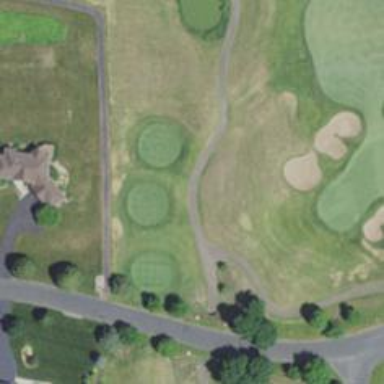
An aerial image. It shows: Service road designated as golf cart path.